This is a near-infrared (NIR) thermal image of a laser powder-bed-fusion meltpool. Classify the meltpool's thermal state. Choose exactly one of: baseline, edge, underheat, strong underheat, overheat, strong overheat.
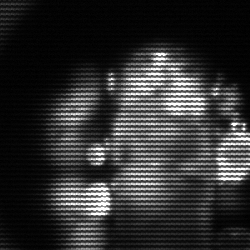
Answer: strong underheat